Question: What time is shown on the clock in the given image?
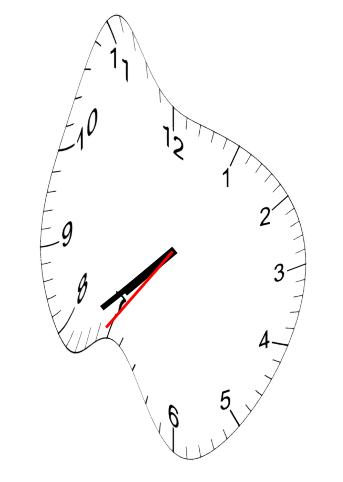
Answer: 07:38:36